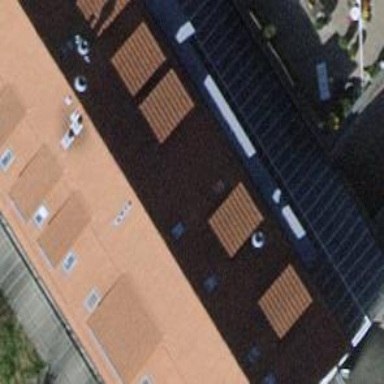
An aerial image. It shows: Veterinary facility.